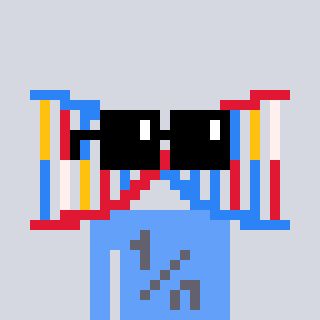
a pixel art character with square black sunglasses, a dna-shaped head and a blue-colored body on a cool background